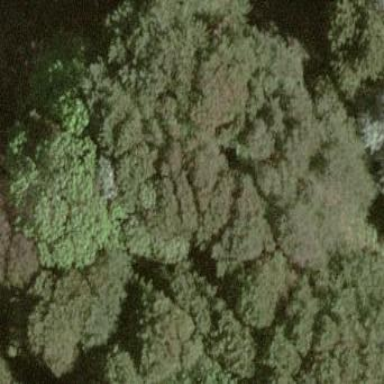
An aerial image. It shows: Forest area.